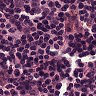
Metastatic tissue present: no